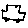
Label: car